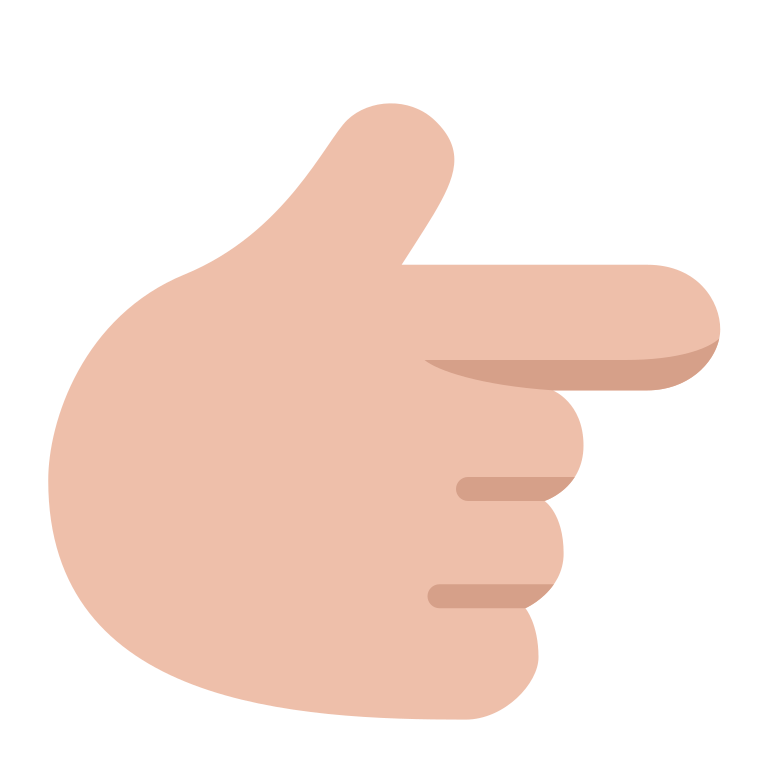
backhand index pointing right flat  light